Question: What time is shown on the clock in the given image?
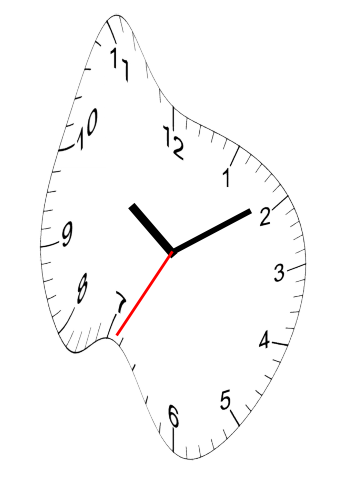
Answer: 10:09:35